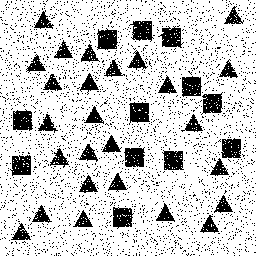
Squares: 12
Triangles: 26
Stars: 0
Total shapes: 38